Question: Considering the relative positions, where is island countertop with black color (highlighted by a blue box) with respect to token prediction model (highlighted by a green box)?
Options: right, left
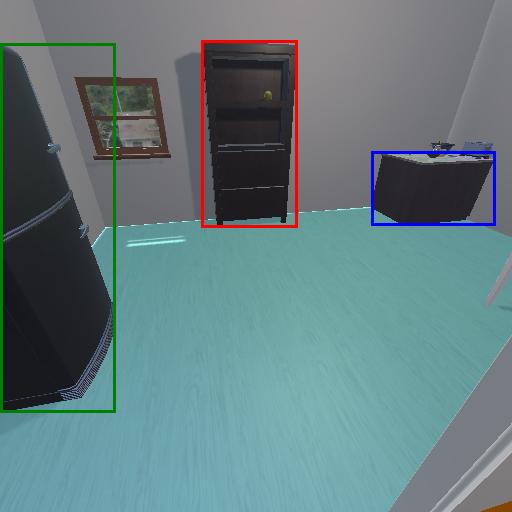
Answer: right